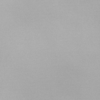
Label: dusty